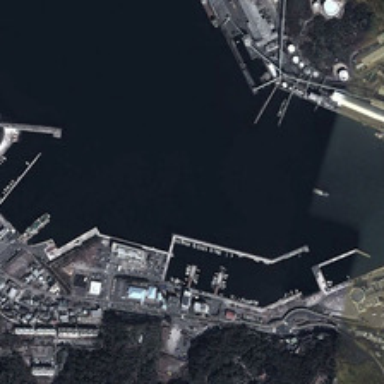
Many buildings are near several ports with many boats .